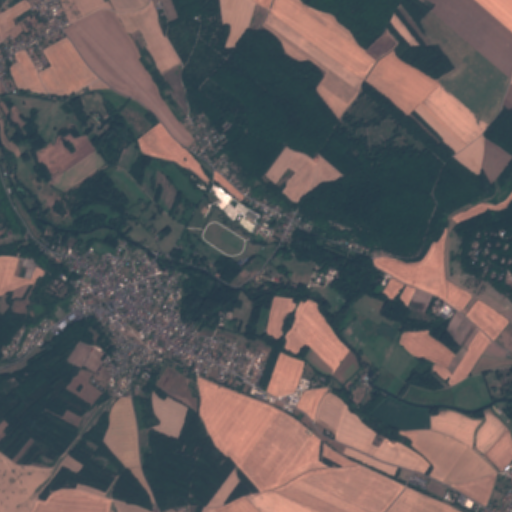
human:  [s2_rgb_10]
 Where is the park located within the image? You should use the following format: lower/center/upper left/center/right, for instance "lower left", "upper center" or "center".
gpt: The park is located in the lower left of the image.
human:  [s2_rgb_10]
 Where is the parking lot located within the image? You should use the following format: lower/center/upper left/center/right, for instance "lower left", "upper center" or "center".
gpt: The parking lot is located in the center left of the image.
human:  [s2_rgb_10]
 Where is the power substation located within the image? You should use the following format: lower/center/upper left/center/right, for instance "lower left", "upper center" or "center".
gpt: The power substation is located in the center left of the image.
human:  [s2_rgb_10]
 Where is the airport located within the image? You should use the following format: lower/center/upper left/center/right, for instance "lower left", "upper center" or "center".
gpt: There is no airport in the image.